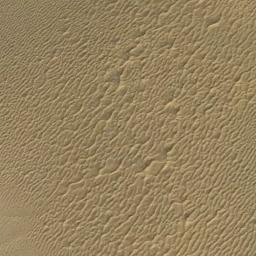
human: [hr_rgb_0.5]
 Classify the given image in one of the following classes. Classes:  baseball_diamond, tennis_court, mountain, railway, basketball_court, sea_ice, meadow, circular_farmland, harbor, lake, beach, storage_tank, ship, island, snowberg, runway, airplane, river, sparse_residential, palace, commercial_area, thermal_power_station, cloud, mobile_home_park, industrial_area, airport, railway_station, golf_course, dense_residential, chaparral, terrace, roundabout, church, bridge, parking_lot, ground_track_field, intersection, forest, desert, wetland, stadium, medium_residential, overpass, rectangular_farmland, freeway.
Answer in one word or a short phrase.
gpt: desert